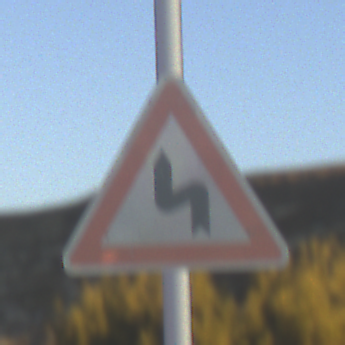
Verkehrszeichen: DoppelkurveZunaechstLinks
Umgebung: Outdoor, Nature
Tageszeit: SunriseSunset
Wetter: Clear
Licht: Natural
Jahreszeit: NotSpecified
Kontrast: HighContrast